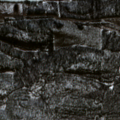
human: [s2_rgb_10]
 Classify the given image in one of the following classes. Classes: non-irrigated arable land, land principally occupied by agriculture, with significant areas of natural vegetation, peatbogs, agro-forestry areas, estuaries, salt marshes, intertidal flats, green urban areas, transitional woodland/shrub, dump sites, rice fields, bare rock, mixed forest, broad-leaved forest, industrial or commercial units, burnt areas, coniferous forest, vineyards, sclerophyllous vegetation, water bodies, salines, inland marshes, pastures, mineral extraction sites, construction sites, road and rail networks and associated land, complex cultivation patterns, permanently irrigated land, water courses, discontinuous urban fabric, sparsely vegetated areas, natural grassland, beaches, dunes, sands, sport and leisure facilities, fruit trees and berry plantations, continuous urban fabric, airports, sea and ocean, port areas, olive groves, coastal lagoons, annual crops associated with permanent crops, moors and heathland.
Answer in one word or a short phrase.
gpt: coniferous forest, mixed forest, water bodies